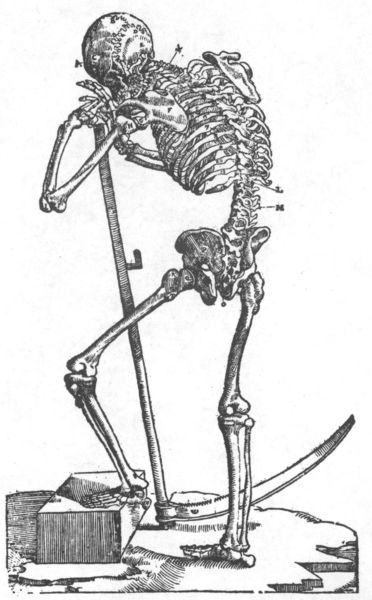
Titel: Oeuvres
Schlagwörter: fuß, weiß, schwarz, schädel, stein, tod, gelenke, podest, knochen, rippen, schulterblätter, schienbein, becken, druck, sichel, stich, buchstaben, skelett, sterben, block, sense, beckenknochen, erschöpfung, sensemann, skelet, knochenmann, halzschnitt, sende